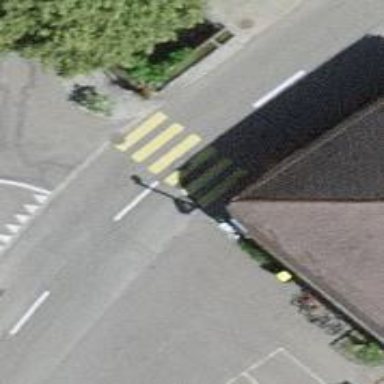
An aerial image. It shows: Uncontrolled road crossing.